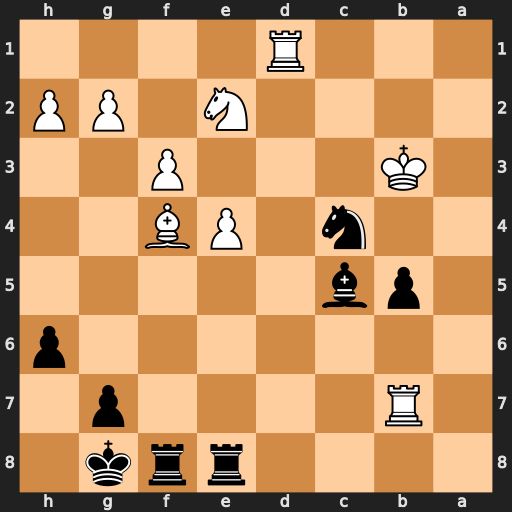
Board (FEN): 4rrk1/1R4p1/7p/1pb5/2n1PB2/1K3P2/4N1PP/3R4
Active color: b
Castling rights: -
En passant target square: -
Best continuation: Na5+ Kc2 Nxb7